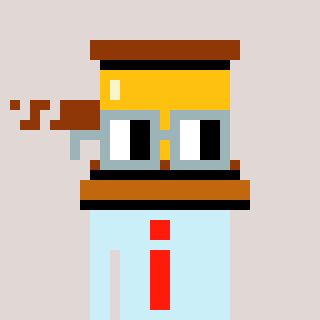
a pixel art character with square dark gray glasses, a gavel-shaped head and a cold-colored body on a warm background